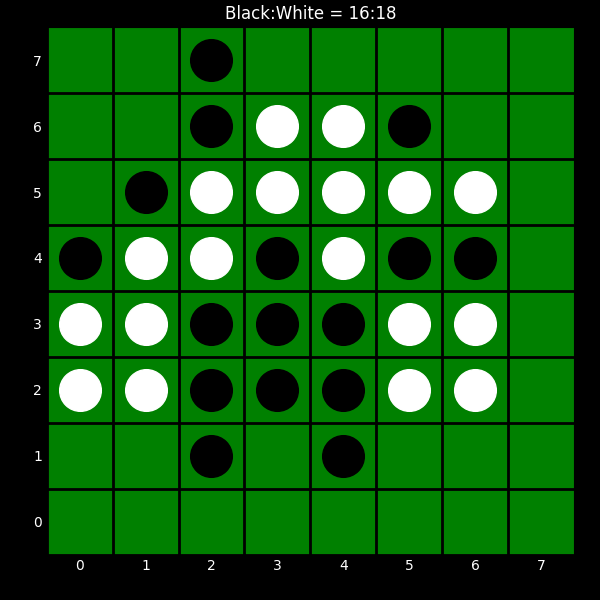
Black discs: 16
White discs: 18